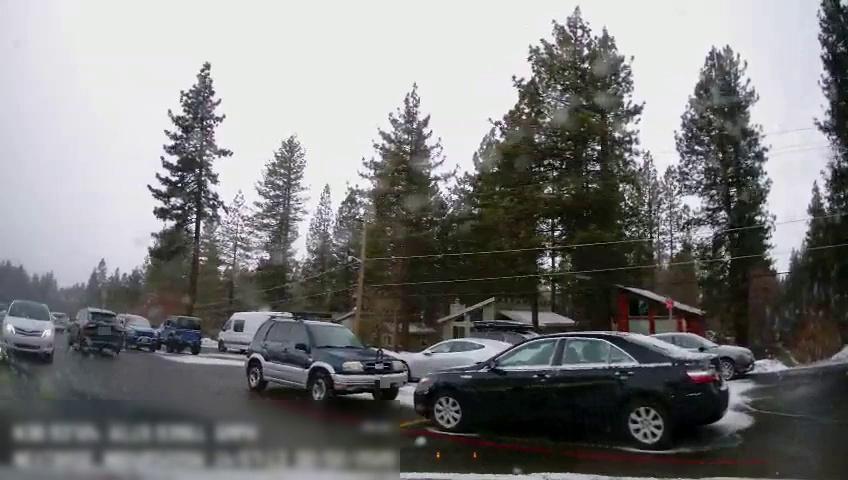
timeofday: Day
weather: Snowy
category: Vehicles | Car
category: Vehicles | Car
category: Vehicles | Car
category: Vehicles | SUV
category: Vehicles | SUV
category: Vehicles | Van
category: Vehicles | SUV
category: Vehicles | SUV
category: Vehicles | Car
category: Drivable Space